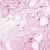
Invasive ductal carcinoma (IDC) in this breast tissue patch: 0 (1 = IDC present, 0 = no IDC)